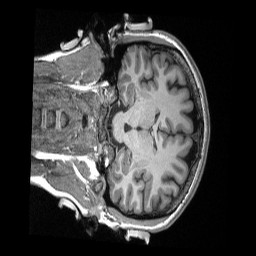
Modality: T1w
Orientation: coronal
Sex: female